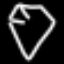
Label: diamond